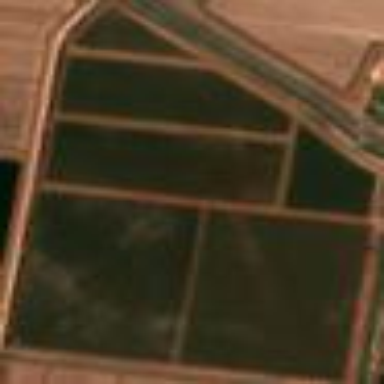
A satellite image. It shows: Farmland with irrigation.